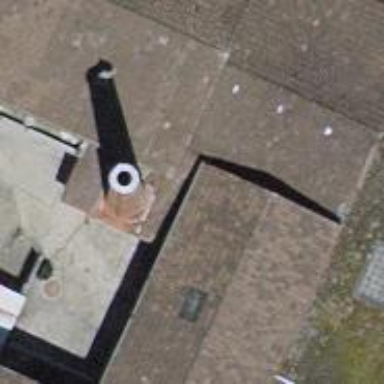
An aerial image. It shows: Chimney that is man-made.